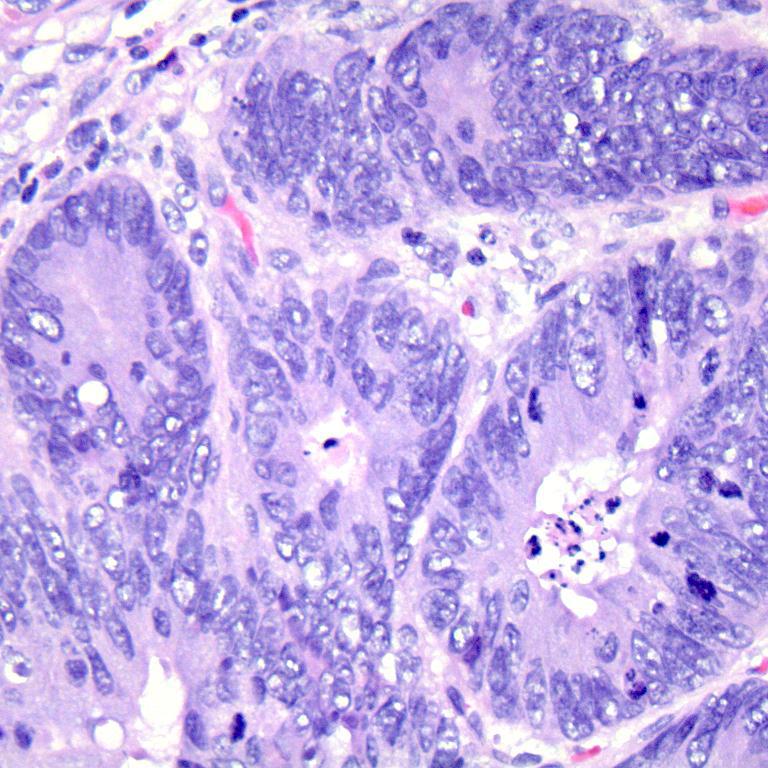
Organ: colon
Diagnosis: adenocarcinomas